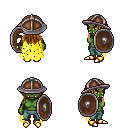
a pixel art fantasy rpg character, female body template, orc, green skin, yellow tattered cape, teal pants, brown unkempt hairstyle, chain helm, gold boots, shield, four views (front, back, left, right), 2x2 character sprite sheet, small pixel art, hard edges, no anti-aliasing